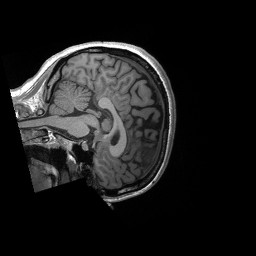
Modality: T1w
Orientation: sagittal
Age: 26
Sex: female
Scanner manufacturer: siemens
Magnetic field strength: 3 T
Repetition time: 2.4 s
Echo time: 0.00224 s